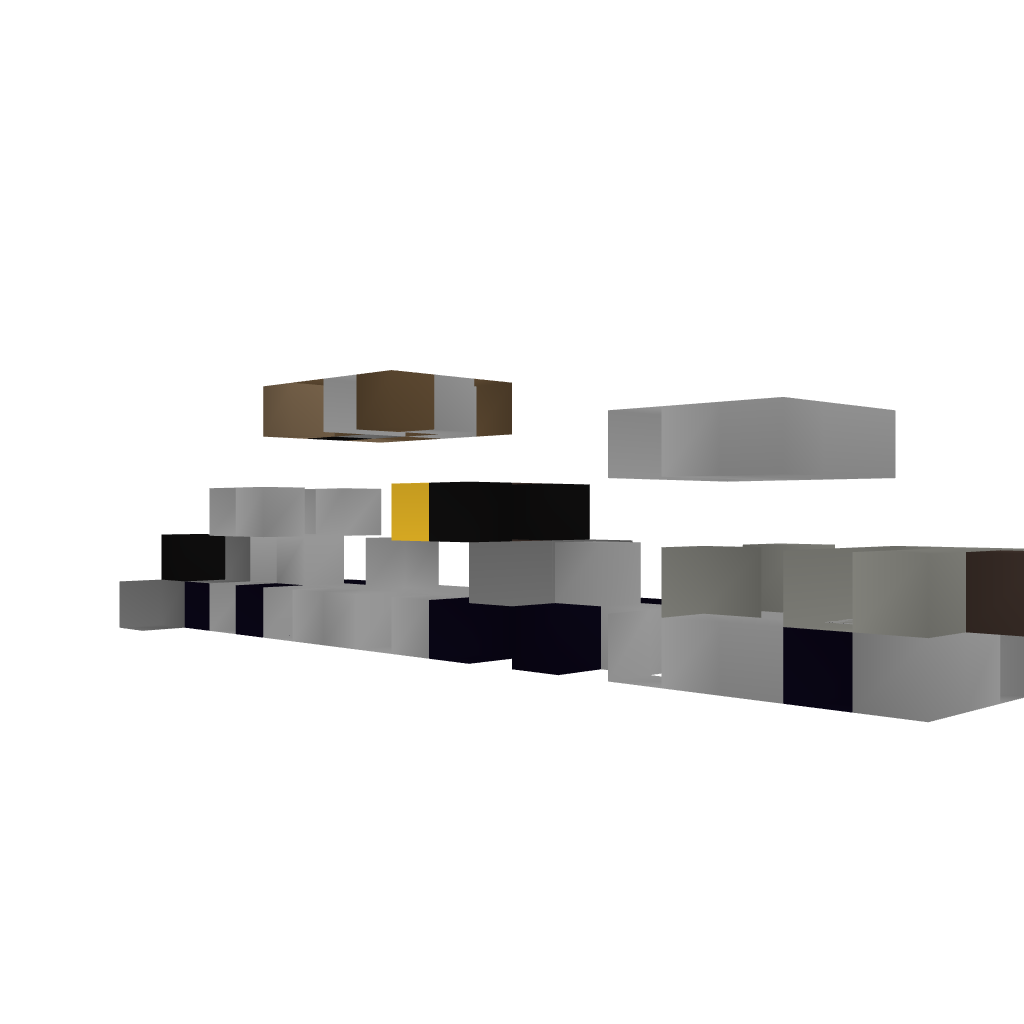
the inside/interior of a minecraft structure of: Truck w/ Forklift